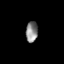
Tissue: prostate
Cell type: Myeloid cells
Senescence score: 0.7213
Nuclear area (px): 242
Mean DAPI intensity: 136.112